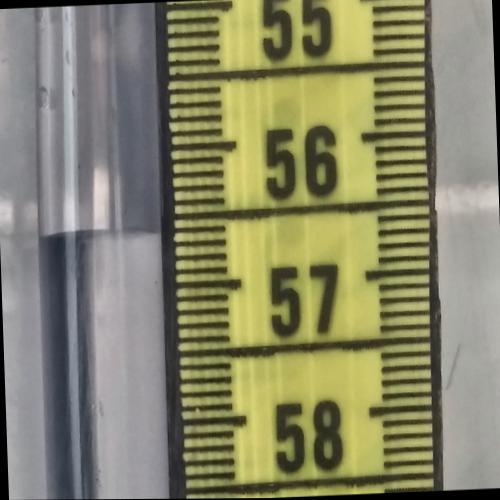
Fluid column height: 56.6 cm